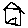
Label: house